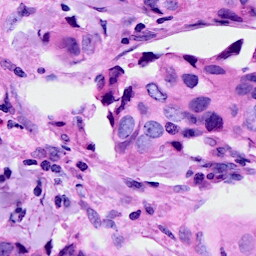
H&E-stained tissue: Breast